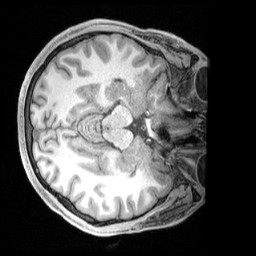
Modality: T1w
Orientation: axial
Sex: male
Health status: ill
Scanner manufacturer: siemens
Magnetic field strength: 3 T
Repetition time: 2.4 s
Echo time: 0.00201 s